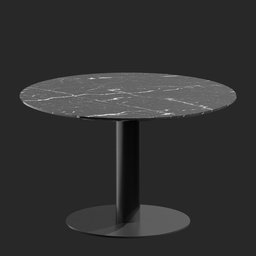
Label: furniture